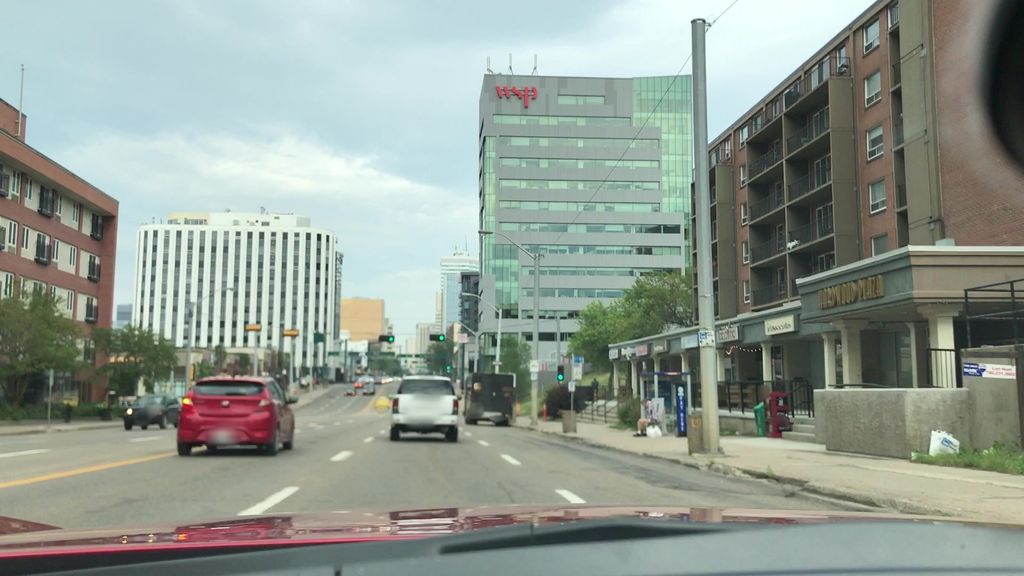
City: edmonton